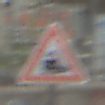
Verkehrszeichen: Bahnuebergang
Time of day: Midday
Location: Roofed (Special)
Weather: Overcast
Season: NotSpecified
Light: Natural